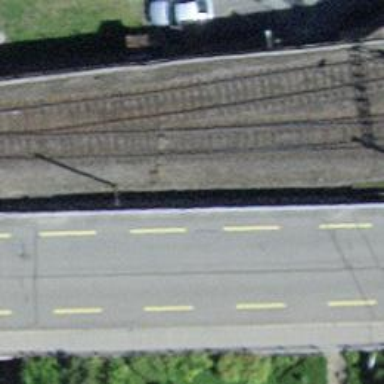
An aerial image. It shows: Railway switch.